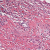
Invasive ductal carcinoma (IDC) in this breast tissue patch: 0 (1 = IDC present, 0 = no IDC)